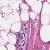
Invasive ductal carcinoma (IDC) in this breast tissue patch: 0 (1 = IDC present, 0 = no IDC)